Question: I have a query which I would like to tweak little bit to display different info.
Currently my query gets all the orders with products ranked by the one with most conversions at the top.
Here is the query:
'''
SELECT nopv.ProductVariantID, COUNT(nopv.ProductVariantID), p.ProductId, c.CategoryID, c.Name FROM Nop_OrderProductVariant nopv
INNER JOIN Nop_ProductVariant npv
ON nopv.ProductVariantID = npv.ProductVariantId
INNER JOIN Nop_Product p
ON npv.ProductID = p.ProductId
INNER JOIN Nop_Product_Category_Mapping npcm
ON p.ProductId = npcm.ProductID
INNER JOIN Nop_Category c
ON npcm.CategoryID = c.CategoryID
GROUP BY nopv.ProductVariantID, p.ProductId, c.CategoryID, c.Name
HAVING COUNT(*) > 0
ORDER BY COUNT(nopv.ProductVariantID) DESC
'''
What I have as a result is:

I want to be able to have each category only one time, for example "programmers & modules" category should only one record, containing the sum of all the productvariantIDs in that category. The first field can be avoided as well, because if there are multiple productvariants, the query will need to show just one. What I really need is the count of each category and the categoryID.
Thanks in advance, Laziale
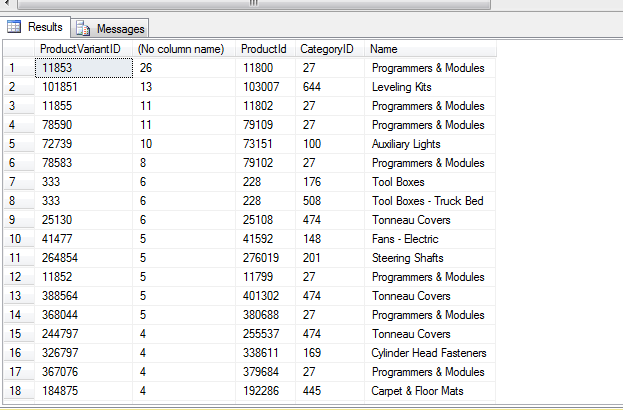
Answer: I think the issue is your 'group by':
'''
GROUP BY nopv.ProductVariantID, p.ProductId, c.CategoryID, c.Name
'''
Try:
'''
GROUP BY c.CategoryID, c.Name -- c.Name is here since you probably can't select it otherwise
'''
Then make whatever changes you need to your 'SELECT' so it will work.
So something like this:
'''
SELECT COUNT(nopv.ProductVariantID), c.CategoryID, c.Name
FROM Nop_OrderProductVariant nopv
INNER JOIN Nop_ProductVariant npv
ON nopv.ProductVariantID = npv.ProductVariantId
INNER JOIN Nop_Product p
ON npv.ProductID = p.ProductId
INNER JOIN Nop_Product_Category_Mapping npcm
ON p.ProductId = npcm.ProductID
INNER JOIN Nop_Category c
ON npcm.CategoryID = c.CategoryID
GROUP BY c.CategoryID, c.Name
HAVING COUNT(*) > 0
ORDER BY COUNT(nopv.ProductVariantID) DESC
'''